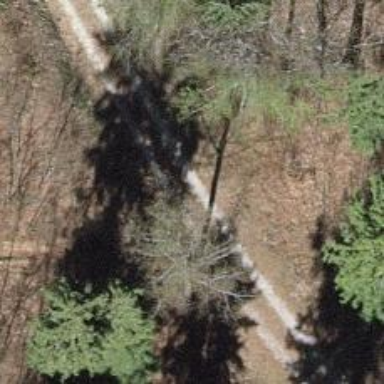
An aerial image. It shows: Track with grade 2 tracktype.